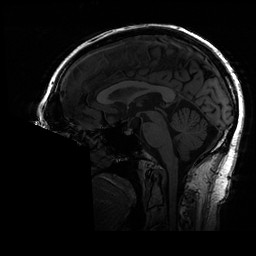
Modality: T1w
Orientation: axial